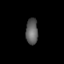
Tissue: prostate
Cell type: T cells
Senescence score: 0.2978
Nuclear area (px): 307
Mean DAPI intensity: 96.215